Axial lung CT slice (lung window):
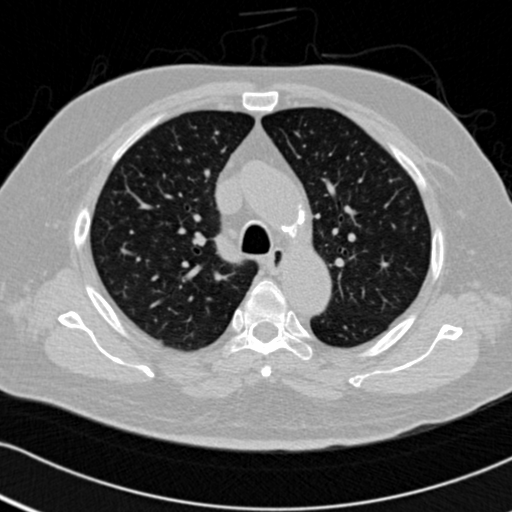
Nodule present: no